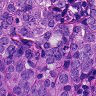
Metastatic tissue present: yes